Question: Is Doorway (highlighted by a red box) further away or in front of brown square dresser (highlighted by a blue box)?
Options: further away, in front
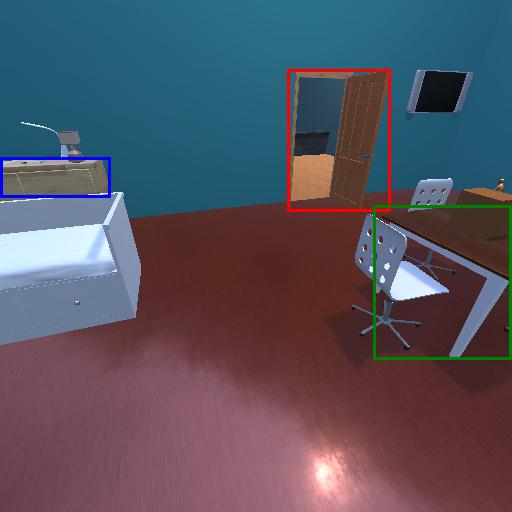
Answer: further away